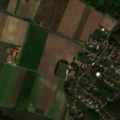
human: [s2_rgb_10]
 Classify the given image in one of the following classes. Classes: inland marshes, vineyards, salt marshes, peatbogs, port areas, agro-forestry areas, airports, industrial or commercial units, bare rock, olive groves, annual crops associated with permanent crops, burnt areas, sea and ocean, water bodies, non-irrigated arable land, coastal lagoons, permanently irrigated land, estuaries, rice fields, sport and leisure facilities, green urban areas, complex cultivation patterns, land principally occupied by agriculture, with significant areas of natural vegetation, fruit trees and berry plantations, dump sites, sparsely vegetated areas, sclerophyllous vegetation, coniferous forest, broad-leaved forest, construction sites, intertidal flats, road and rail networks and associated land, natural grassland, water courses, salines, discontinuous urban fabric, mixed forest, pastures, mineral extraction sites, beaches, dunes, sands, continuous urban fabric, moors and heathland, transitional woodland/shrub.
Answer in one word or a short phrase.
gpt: discontinuous urban fabric, non-irrigated arable land, land principally occupied by agriculture, with significant areas of natural vegetation, broad-leaved forest